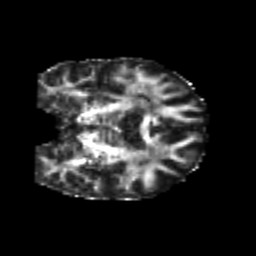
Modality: FA
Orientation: coronal
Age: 23
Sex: female
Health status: healthy
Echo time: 0.074 s